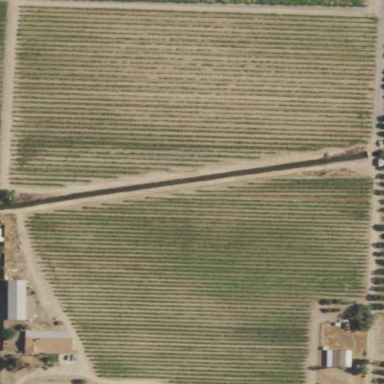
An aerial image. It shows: Vineyard.